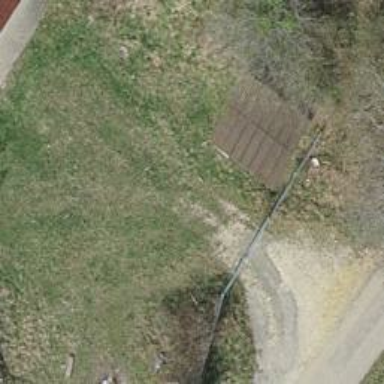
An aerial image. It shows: Gate.